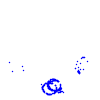
Particle: proton